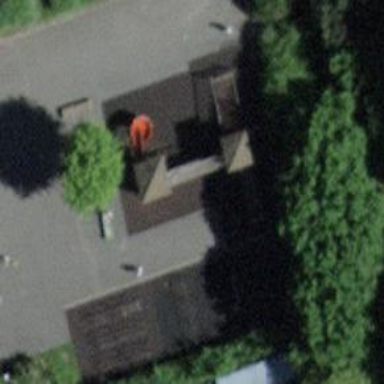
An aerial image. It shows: Playground featuring climbing frame.